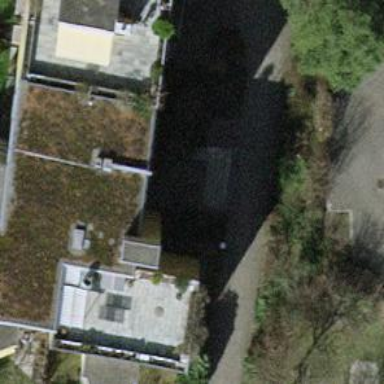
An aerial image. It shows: Building with apartments and flat roof.